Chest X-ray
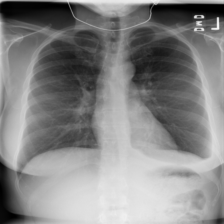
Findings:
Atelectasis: negative
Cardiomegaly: negative
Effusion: positive
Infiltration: negative
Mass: negative
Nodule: negative
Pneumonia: negative
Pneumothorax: negative
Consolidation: negative
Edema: negative
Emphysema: negative
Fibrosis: negative
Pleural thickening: negative
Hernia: negative